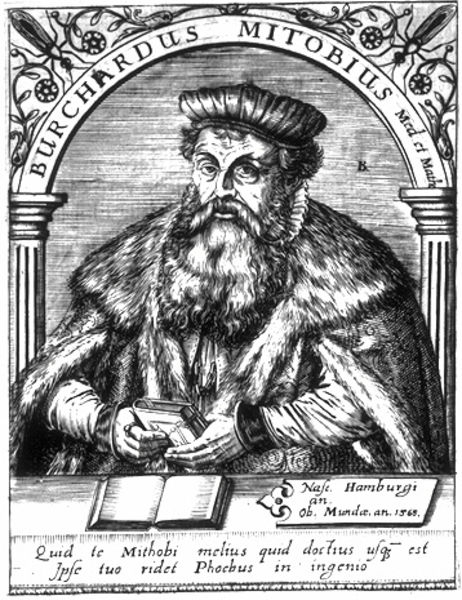
Titel: Bildnis des Burchard Mithob
Künstler: Matthaeus (d.Ä.) Becker
Institution: (Seriendruck)
Schlagwörter: blätter, hand, kopf, mann, umhang, blumen, frisur, grau, hut, mund, nase, ohr, schmuck, schwarz, stirn, säule, säulen, weiss, zeichnung, blick, haube, ornament, alt, bart, kappe, mütze, architektur, arme, augen, bibel, bärtig, falten, kragen, pelz, rahmen, vollbart, ärmel, bild, bildnis, hände, portrait, porträt, zweige, haare, mantel, pflanzen, augenbrauen, locken, renaissance, ranken, fell, holzschnitt, schrift, bücher, rahmung, bogen, ort, alter mann, grafik, graphik, schriftzug, rundbogen, könig, tafel, inschrift, dekor, floral, ornamente, verzierung, stofflichkeit, fliege, ring, foto, name, schild, buch, druck, schraffur, stich, text, beschriftung, manschette, manschetten, herrscher, insekten, krause, kapitelle, wissenschaftler, kapitell, buchdruck, buchseite, heft, ornamental, talar, barett, pelzkragen, pelzmantel, mittelalter, wams, kanneluren, gelehrter, zeilen, insekt, käfer, emblem, kupferstich, bildunterschrift, herscher, doktor, latein, lateinisch, schriftfeld, umschrift, hamburg, reformation, holbein, humanist, frührenaissance, seriendruck, würdenträger, mücke, goldenes vlies, reformator, wamst, bard, aäulen, fellmantel, pels, hamburger, taftmütze, 1500, burkhart, mithob, wärmeflasche, mitobius, dff, geöffnetes buch, büch, phoebus, stich gelehrter, recihtum, burchard, burchardus, 1769, ingenio